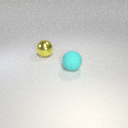
large cyan rubber sphere to the right of large yellow metal sphere